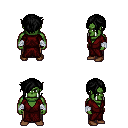
a pixel art fantasy rpg character, male body template, orc, green skin, red robe, robe skirt, black pixie cut hairstyle, white cloth bandages, brown shoes, four views (front, back, left, right), 2x2 character sprite sheet, small pixel art, hard edges, no anti-aliasing